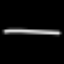
Label: line